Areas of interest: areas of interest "Luohe International Conference and Exhibition Center"
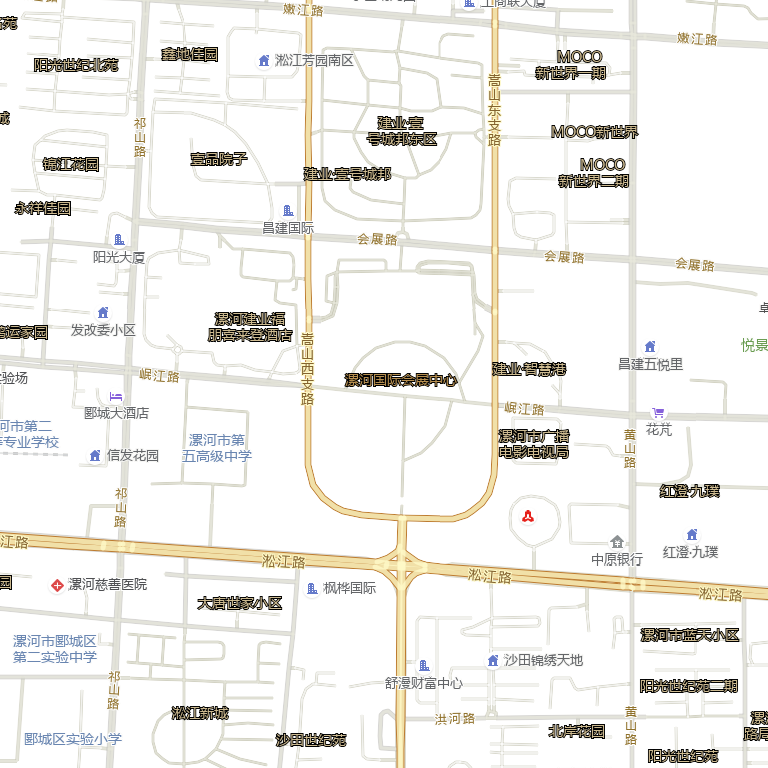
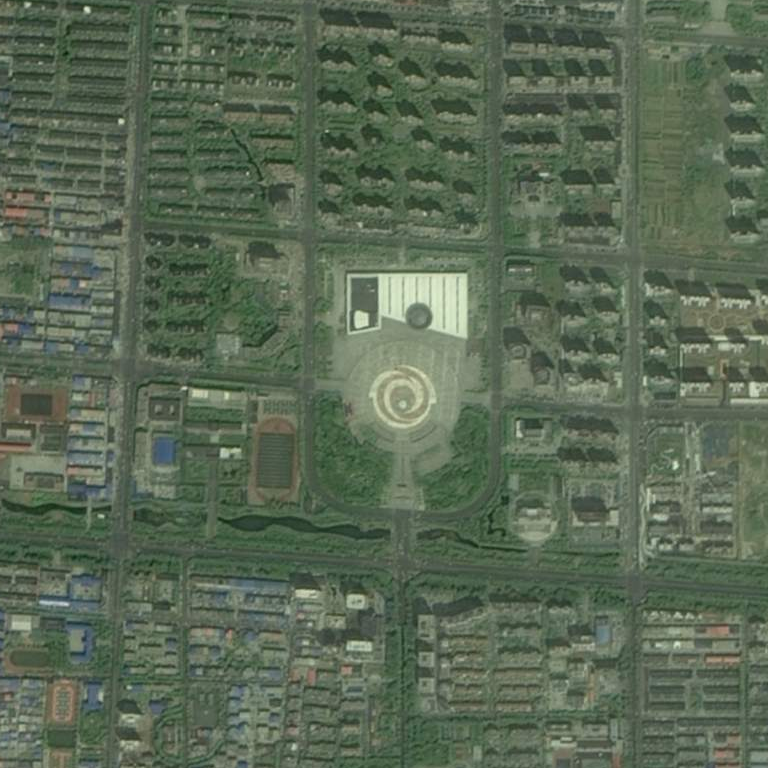